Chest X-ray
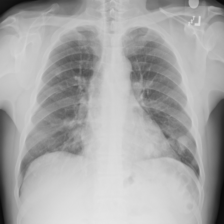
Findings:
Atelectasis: negative
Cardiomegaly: negative
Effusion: negative
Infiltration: negative
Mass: negative
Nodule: negative
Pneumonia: negative
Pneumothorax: negative
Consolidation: negative
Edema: negative
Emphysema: negative
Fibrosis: negative
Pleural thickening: negative
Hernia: negative